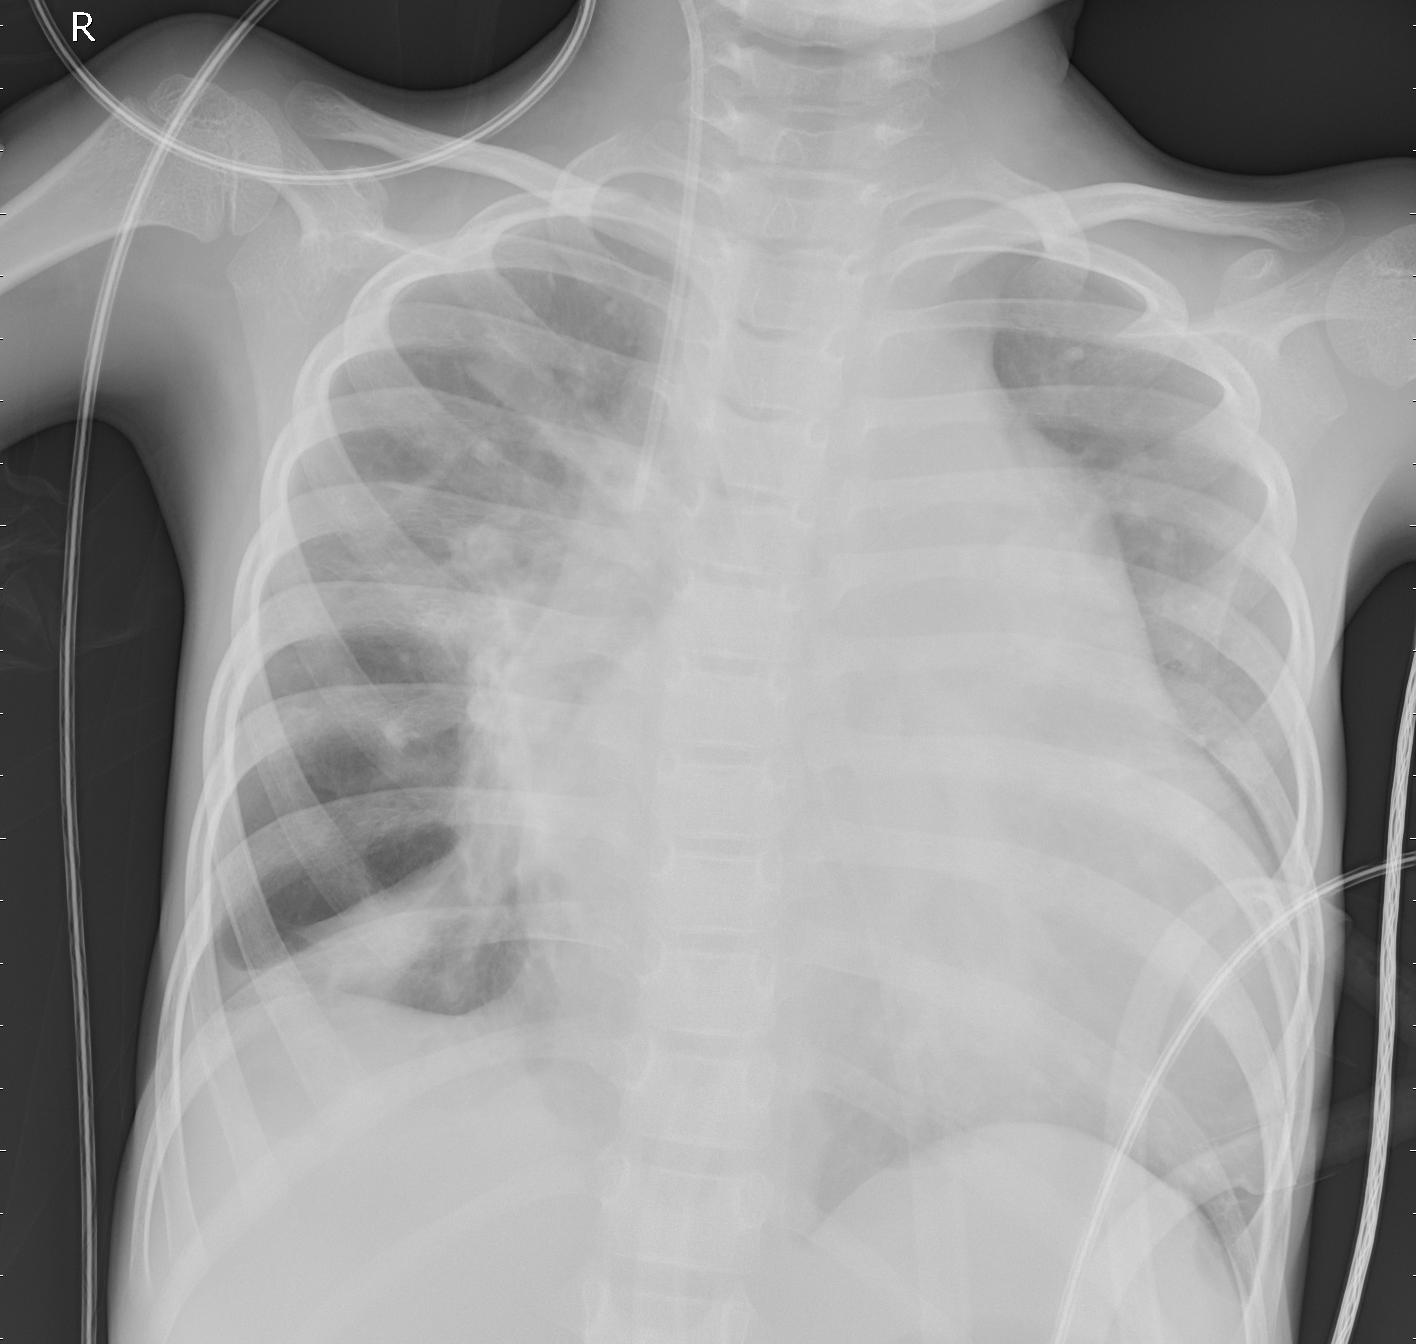
Diagnosis: PNEUMONIA